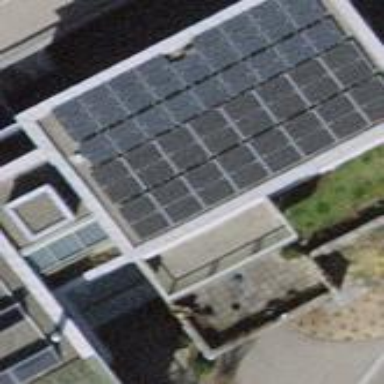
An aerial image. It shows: Solar photovoltaic panel generator producing electricity as small installation.